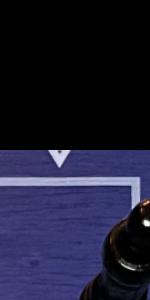
Label: Empty